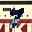
Label: 7